七年级 · 算术
(本小题8.0分)

有理数 $a, b, c$ 在数轴上的位置如图所示, 且表示数 $a$ 的点、数 $b$ 的点与原点的距离相等.

(1)用“>” “<”或 “=” 填空: b $0, a+b$ $0, a-c$ $0, b-c$ $0 ;$

$(2)|b-1|+|a-1|=$

(3)化简 $|a+b|+|a-c|-|b|+|b-c|$.
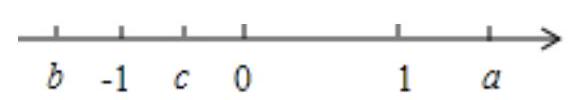
答案: (1) <; =; >;

(2) $a-b$;

(3) 由(1)得 $a+b=0, a-c>0, b<0, b-c<0$

$$
\begin{aligned}
& \therefore|a+b|+|a-c|-|b|+|b-c| \\
& =0+(a-c)+b-(b-c) \\
& =a-c+b-b+c
\end{aligned}
$$

$=a$.
解析:

【分析】

本题主要考查数轴、绝对值、整式的加减等知识的综合运用, 解决此题的关键是能够根据数轴上的信息, 判断出 $a, b, ~ c$ 等字母的取值范围, 同时解决此题时也要注意绝对值性质的运用.

(1)根据数轴, 判断出 $a, b, c$ 的取值范围, 进而求解;

(2) 由数轴判断出 $b-1<0, a-1>0$, 然后根据绝对值的性质, 去绝对值, 合并同类项即可;

(3)根据(1)的结论结合绝对值的性质, 去绝对值, 合并同类项即可.

【解答】

解: (1)由数轴可知: $b<-1<c<0<1<a,|a|=|b|$,

$\therefore b<0, a+b=0, a-c>0, b-c<0$;

故答案为: $<; \quad=; \quad>;<$

(2) 由数轴可知: $b<1<a$,

$\therefore b-1<0, a-1>0$,

$$
\begin{aligned}
& \therefore|b-1|+|a-1| \\
& =-b+1+a-1
\end{aligned}
$$

$=a-b ;$

故答案为 $a-b$;

(3)见答案.